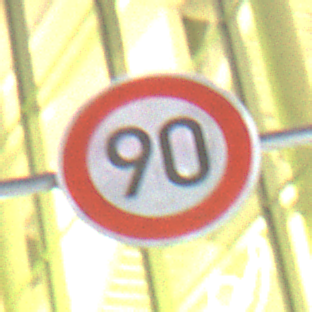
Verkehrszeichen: Geschwindigkeit90
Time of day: Night
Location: Outdoor (Urban)
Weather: PartlyCloudy
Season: NotSpecified
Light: Artificial